Question: When I try to create a people collection on RavenDb, I get the following error:
> The remote server returned an error: (403) Forbidden.
I hots the Raven on IIS and I am not sure what is going on. On the raven Management Studio, when I try to create a database, I get the below result:
> Could not authenticate against serverMessage: The remote server returned an error: NotFound. Uri:
/databases?database=Default Server Uri:
<URL>-- Error Information -- System.Net.WebException: The remote server returned an error: NotFound. at
System.Net.Browser.ClientHttpWebRequest.EndGetResponse(IAsyncResult
asyncResult) at System.Func'2.Invoke(T arg) at System.Threading.Tasks.TaskFactory'1.FromAsyncCoreLogic(IAsyncResult
iar, Func'2 endMethod, TaskCompletionSource'1 tcs)
When I looked into this with process monitor, I see that I am getting bunch of not found errors:

Under 'C:\Utils\RavenDB\Web' directory, there are and folders, nothing more. I created the docs folder but nothing changed. Still having problems.
Any thoughts?
Tried with fiddler on Raven Management Studio by creating a document:
> PUT <URL> AppleWebKit/535.7
(KHTML, like Gecko) Chrome/16.0.912.75 Safari/535.7Host: localhost:1786Connection: Keep-AlivePragma: no-cache{"Name": "..."}
> HTTP/1.1 403 ForbiddenCache-Control: privateServer: Microsoft-IIS/7.5X-AspNet-Version: 4.0.30319X-Powered-By: ASP.NETDate: Thu, 08 Mar 2012 12:33:22 GMTContent-Length: 0
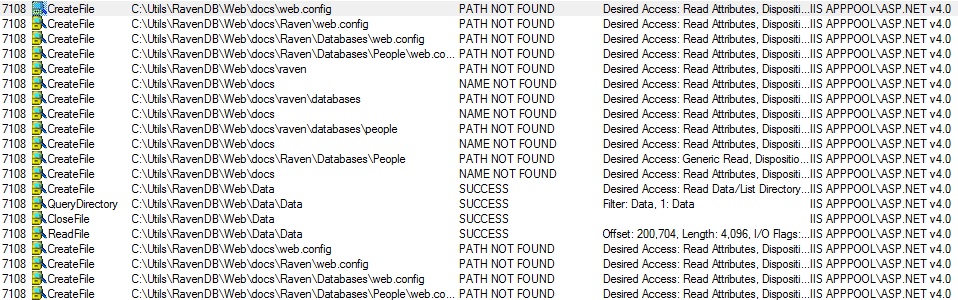
Answer: This was answered in the comments, however I'll post it here for posterity.
The issue is resolved by changing the web.config value:
'''
<add key="Raven/AnonymousAccess" value="Get"/>
'''
To:
'''
<add key="Raven/AnonymousAccess" value="All"/>
'''
<URL> and enabled on the Raven IIS Application.